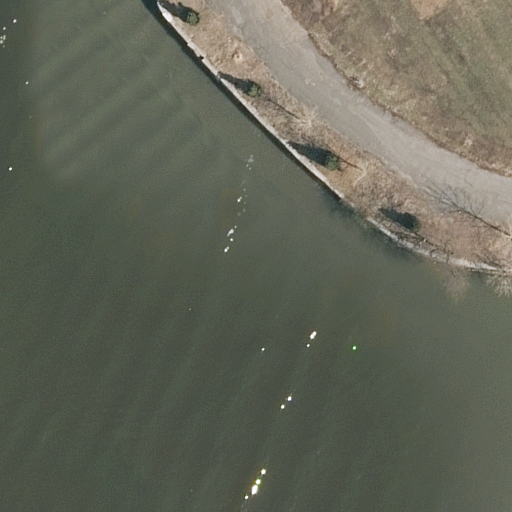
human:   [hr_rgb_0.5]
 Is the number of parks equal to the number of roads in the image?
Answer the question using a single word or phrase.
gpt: yes

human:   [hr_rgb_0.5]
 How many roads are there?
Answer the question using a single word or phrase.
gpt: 1

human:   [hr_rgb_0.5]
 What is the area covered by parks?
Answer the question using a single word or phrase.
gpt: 10633m2

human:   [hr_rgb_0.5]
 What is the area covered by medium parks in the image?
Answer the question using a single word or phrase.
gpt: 0m2

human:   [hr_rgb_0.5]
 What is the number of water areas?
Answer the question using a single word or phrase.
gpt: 1

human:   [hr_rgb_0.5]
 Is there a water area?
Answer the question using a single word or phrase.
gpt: yes

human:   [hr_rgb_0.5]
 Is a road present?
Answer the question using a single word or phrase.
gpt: yes

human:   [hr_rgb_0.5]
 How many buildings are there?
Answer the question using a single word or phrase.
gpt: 0

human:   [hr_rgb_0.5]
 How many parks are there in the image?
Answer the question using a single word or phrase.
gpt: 1

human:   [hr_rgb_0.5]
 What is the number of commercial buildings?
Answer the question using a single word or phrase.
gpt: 0

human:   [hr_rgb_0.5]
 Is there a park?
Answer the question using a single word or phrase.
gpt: yes

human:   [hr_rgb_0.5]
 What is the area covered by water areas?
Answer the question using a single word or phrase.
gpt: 8174m2

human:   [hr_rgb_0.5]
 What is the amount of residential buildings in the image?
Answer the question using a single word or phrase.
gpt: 0

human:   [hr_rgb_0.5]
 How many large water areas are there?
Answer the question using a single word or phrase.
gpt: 1

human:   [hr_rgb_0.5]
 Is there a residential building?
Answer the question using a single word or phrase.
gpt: no

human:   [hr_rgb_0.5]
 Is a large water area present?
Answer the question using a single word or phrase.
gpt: yes

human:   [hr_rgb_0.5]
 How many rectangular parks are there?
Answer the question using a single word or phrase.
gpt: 1

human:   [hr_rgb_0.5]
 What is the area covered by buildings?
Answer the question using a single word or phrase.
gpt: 0m2

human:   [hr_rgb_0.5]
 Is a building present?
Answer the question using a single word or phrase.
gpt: no

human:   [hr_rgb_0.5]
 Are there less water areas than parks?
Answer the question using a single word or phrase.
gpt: no

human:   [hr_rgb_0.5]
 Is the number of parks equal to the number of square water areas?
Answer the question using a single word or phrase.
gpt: no

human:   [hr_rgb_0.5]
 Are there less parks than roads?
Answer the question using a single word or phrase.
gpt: no

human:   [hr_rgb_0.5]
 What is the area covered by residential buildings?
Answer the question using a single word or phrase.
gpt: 0m2

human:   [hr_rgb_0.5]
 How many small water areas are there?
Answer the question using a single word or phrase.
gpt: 0

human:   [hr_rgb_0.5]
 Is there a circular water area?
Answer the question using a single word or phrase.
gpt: no

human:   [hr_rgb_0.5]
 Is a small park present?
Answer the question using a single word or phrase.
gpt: no

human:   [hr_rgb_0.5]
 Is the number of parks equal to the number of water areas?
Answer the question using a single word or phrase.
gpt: yes

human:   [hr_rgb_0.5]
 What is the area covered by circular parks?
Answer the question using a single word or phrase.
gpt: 0m2

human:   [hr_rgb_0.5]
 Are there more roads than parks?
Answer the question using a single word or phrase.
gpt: no

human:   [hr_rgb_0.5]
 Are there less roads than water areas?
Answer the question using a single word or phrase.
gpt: no

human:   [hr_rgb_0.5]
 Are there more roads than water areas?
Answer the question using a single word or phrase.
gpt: no

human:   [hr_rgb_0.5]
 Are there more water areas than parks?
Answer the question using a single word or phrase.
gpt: no

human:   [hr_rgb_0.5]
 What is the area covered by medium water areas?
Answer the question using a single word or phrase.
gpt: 0m2

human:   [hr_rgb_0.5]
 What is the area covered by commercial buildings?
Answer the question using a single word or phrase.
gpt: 0m2

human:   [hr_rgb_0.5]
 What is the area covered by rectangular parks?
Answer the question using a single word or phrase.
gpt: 10633m2

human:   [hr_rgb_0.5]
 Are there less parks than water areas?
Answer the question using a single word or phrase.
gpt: no

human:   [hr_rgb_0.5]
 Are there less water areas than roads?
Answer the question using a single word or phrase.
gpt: no

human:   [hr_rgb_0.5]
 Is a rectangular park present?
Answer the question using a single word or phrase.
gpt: yes

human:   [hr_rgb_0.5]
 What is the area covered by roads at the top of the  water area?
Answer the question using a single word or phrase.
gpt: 0m2

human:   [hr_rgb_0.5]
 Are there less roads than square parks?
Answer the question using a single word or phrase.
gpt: no

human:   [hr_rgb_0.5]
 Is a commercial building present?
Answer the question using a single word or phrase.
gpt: no

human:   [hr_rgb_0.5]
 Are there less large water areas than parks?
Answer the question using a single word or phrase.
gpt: no

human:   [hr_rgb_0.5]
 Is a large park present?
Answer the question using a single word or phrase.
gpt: yes

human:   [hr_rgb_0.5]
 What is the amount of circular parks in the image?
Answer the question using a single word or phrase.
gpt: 0

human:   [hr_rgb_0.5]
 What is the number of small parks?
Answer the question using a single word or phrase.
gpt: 0

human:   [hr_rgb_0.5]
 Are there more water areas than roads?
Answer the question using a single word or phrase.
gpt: no

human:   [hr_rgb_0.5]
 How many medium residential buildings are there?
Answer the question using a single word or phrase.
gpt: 0

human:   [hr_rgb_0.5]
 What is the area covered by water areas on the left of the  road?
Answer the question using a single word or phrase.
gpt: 0m2

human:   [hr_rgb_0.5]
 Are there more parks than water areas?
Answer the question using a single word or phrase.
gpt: no

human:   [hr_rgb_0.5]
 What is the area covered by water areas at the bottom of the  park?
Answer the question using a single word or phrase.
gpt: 8174m2

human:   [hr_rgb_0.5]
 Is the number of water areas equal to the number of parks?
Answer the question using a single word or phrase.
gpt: yes

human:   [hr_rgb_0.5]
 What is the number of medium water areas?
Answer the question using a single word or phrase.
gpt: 0

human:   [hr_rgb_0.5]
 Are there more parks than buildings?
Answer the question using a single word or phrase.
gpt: yes

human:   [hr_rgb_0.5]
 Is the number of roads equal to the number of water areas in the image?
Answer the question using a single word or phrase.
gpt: yes

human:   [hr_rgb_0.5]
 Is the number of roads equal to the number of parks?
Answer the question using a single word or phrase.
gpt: yes

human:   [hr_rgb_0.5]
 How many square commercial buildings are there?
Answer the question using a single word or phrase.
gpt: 0

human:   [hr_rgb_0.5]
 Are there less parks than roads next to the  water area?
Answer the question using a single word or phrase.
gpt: no

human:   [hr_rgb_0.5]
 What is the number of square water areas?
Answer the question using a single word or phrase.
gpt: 0

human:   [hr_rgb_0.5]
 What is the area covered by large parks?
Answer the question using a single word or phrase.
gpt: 10633m2

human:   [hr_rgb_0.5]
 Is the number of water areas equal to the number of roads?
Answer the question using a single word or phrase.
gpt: yes

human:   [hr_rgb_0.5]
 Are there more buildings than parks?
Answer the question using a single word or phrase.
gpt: no

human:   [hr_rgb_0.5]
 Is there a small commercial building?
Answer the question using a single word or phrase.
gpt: no

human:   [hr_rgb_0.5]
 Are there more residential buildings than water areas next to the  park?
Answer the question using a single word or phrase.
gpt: no

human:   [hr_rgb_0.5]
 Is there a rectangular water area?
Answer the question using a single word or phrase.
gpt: no